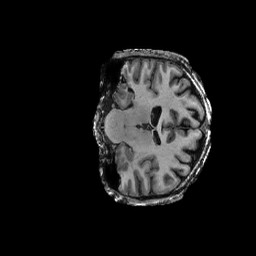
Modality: T1w
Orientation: coronal
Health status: ill
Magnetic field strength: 3 T